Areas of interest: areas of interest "Parking Lot"
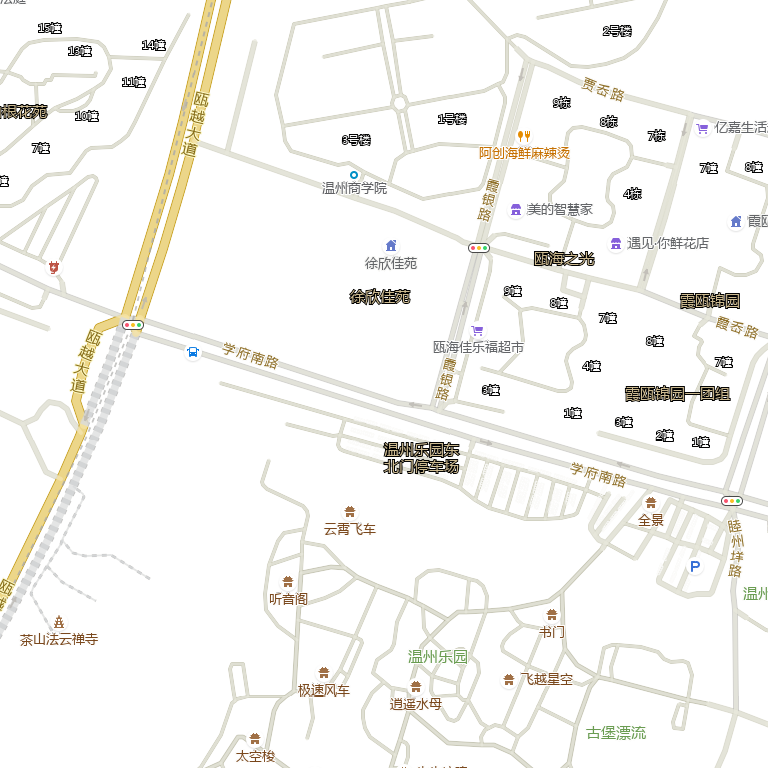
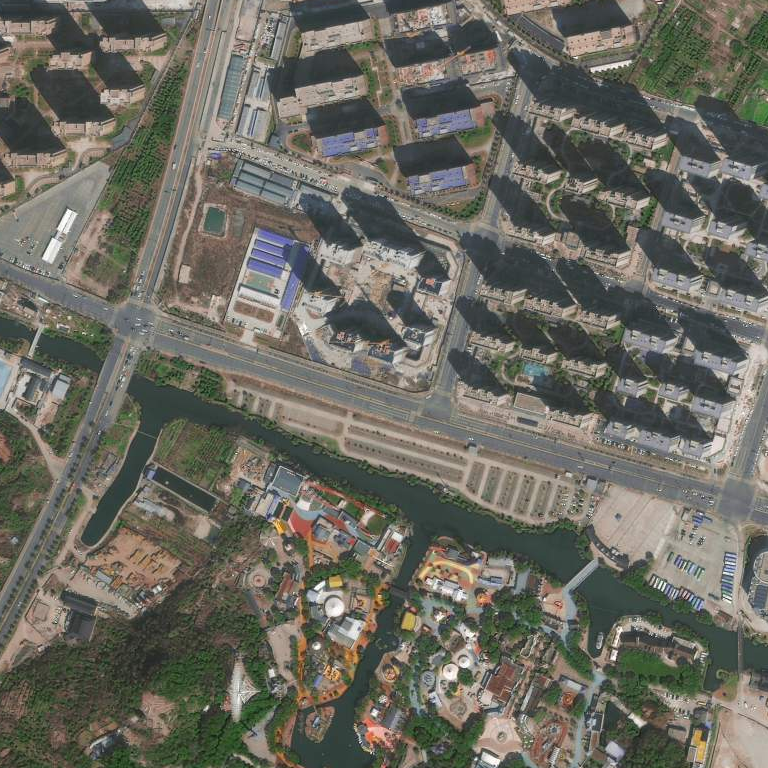